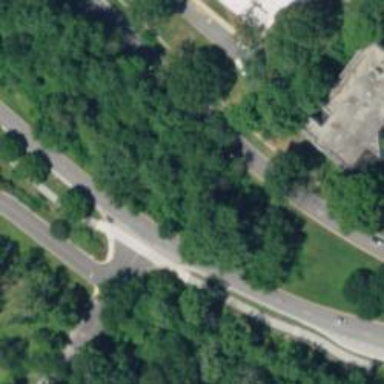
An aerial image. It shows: Marked crossing on cycleway road.